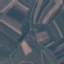
Land use / land cover class: PermanentCrop